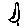
Label: cloud